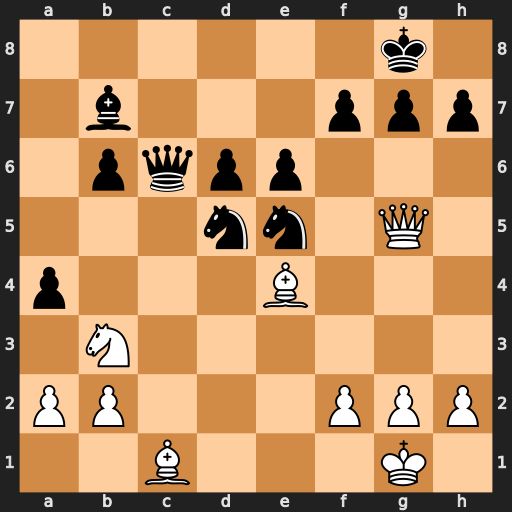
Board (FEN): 6k1/1b3ppp/1pqpp3/3nn1Q1/p3B3/1N6/PP3PPP/2B3K1
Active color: w
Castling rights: -
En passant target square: -
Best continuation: Qd8+ Qe8 Qxe8#